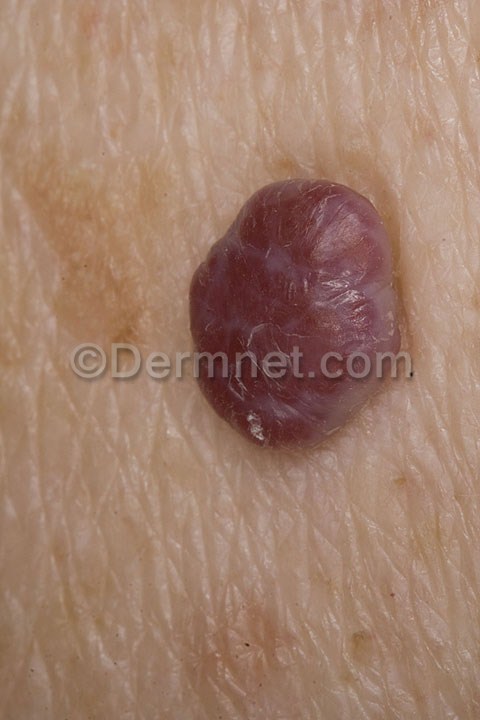
Disease: Vascular Tumors